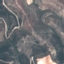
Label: HerbaceousVegetation